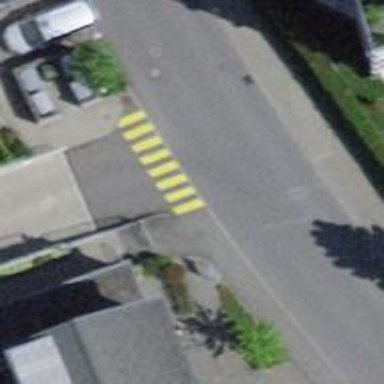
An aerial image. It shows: Double cycle barrier.